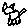
Label: cat